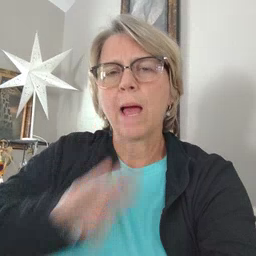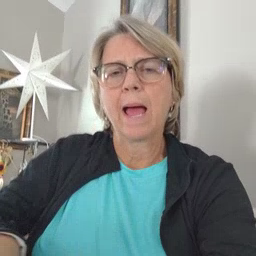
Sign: quiet